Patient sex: M
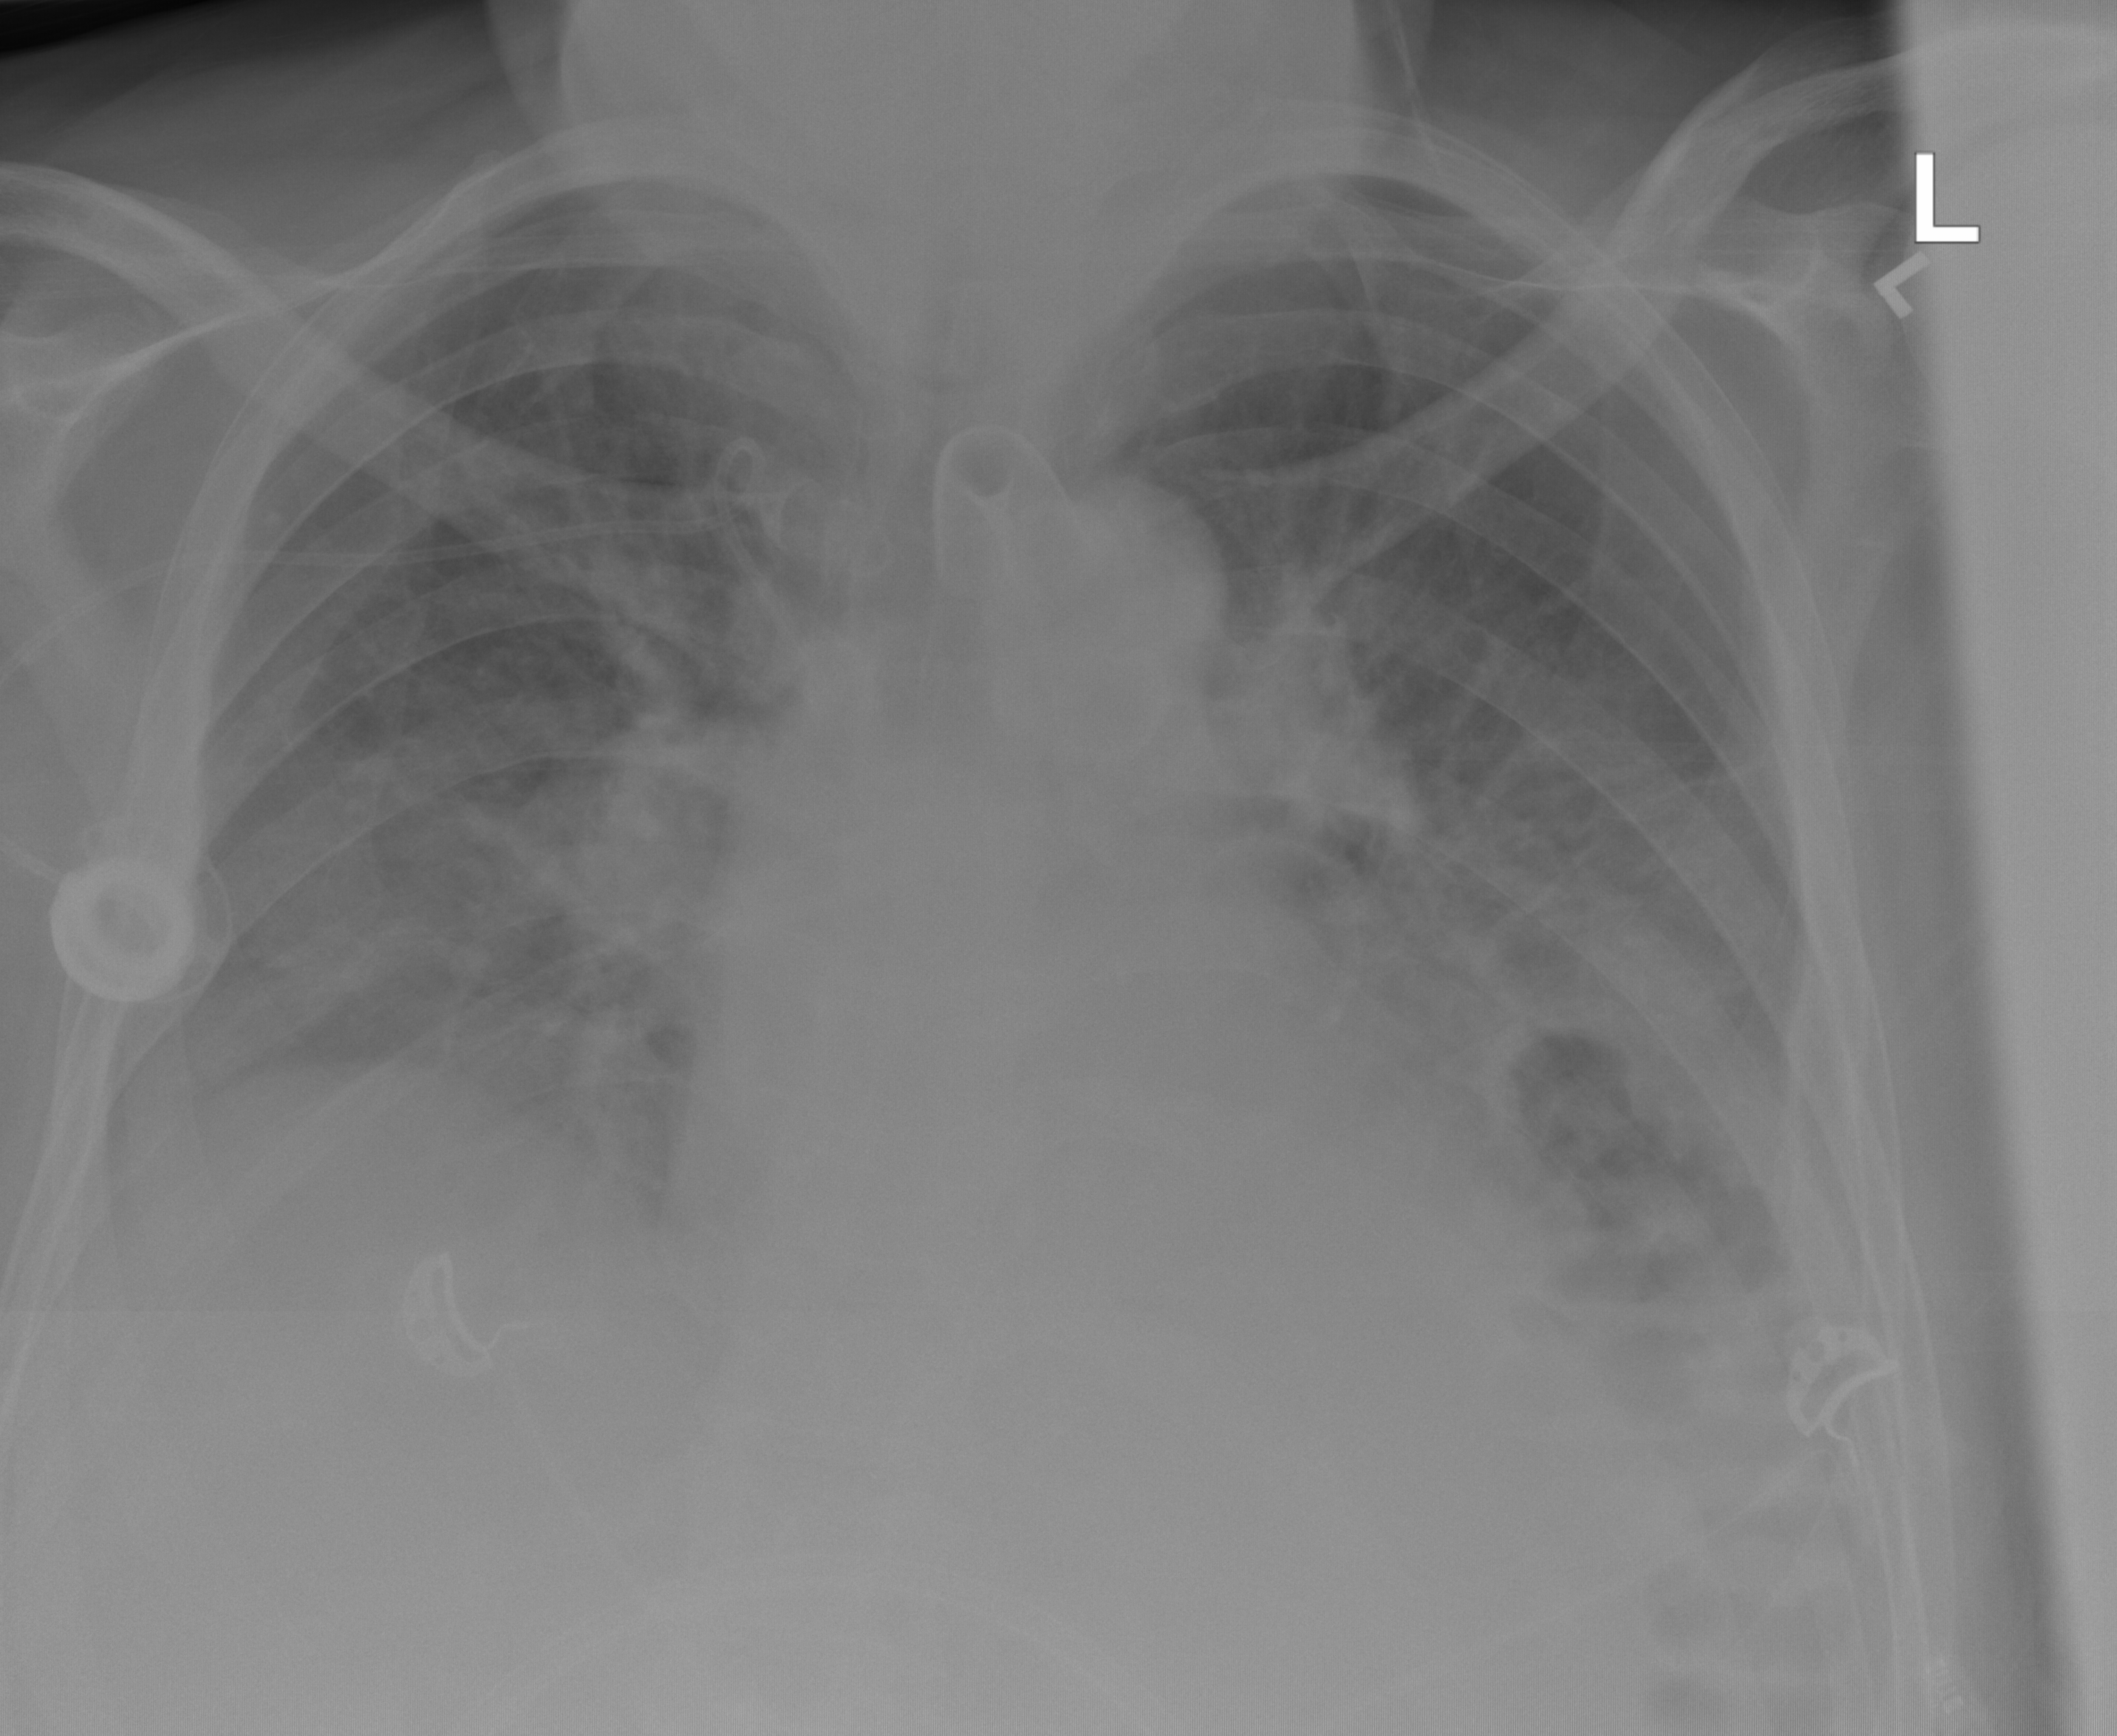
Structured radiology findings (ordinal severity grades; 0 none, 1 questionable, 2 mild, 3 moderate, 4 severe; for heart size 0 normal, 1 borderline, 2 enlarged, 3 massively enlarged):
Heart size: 2
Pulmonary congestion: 2
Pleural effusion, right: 0
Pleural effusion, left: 2
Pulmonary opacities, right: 1
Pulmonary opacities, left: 1
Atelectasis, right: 0
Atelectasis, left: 2